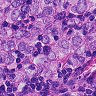
Metastatic tissue present: yes